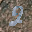
Label: 2